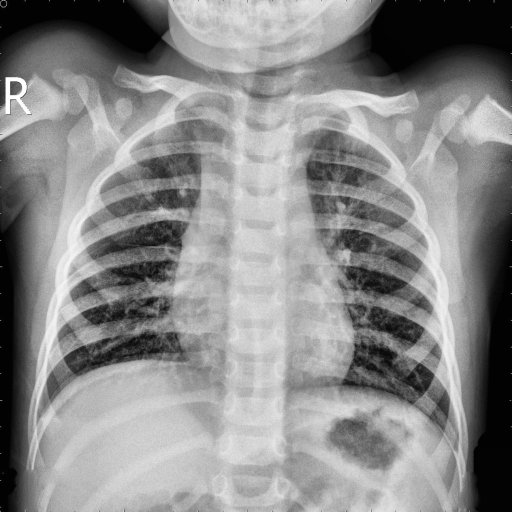
Finding: NORMAL